Chest X-ray:
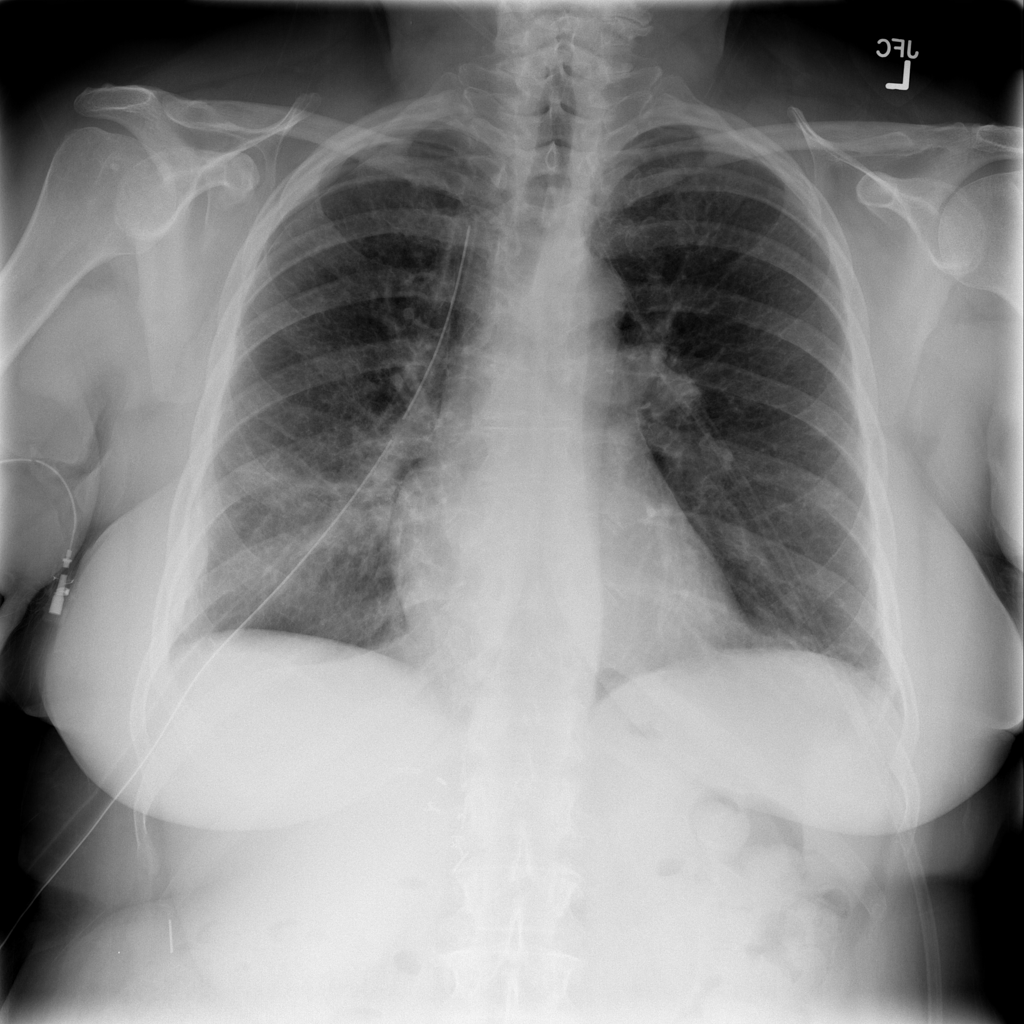
Findings: Pneumothorax, Consolidation, Pleural Thickening
No abnormal finding: no